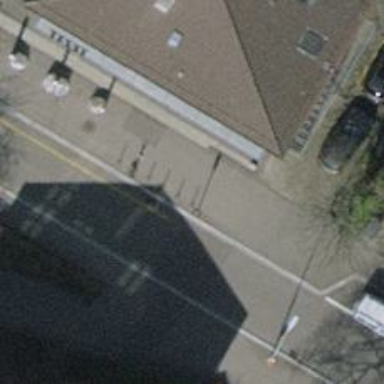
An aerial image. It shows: Bicycle parking area with bollards.